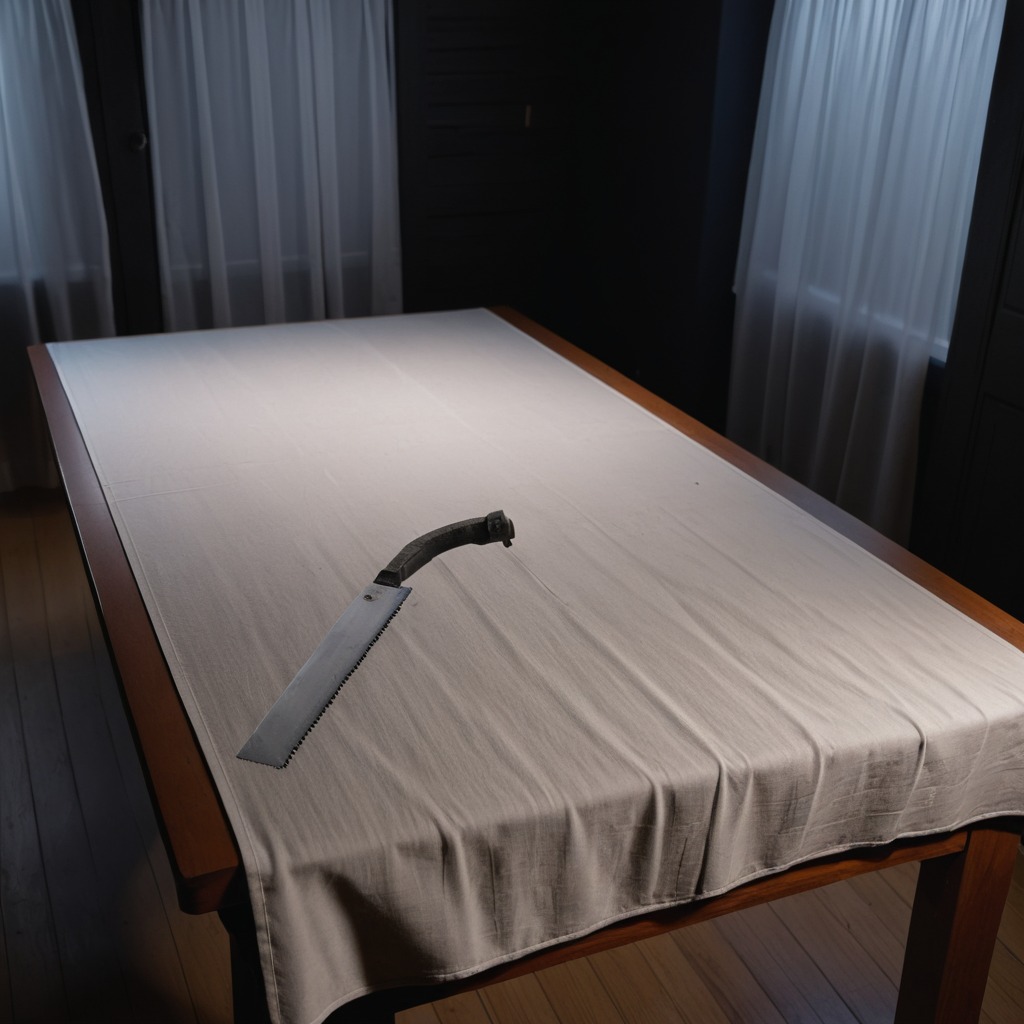
A metal saw lies on a wooden table inside a workshop at night.